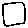
Label: square